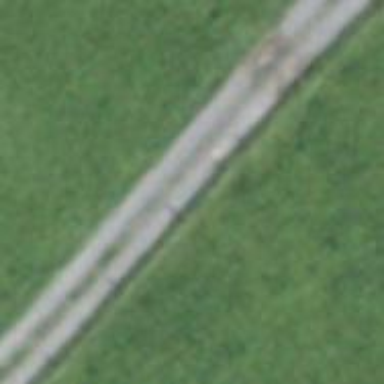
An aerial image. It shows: Track with grade2 tracktype.